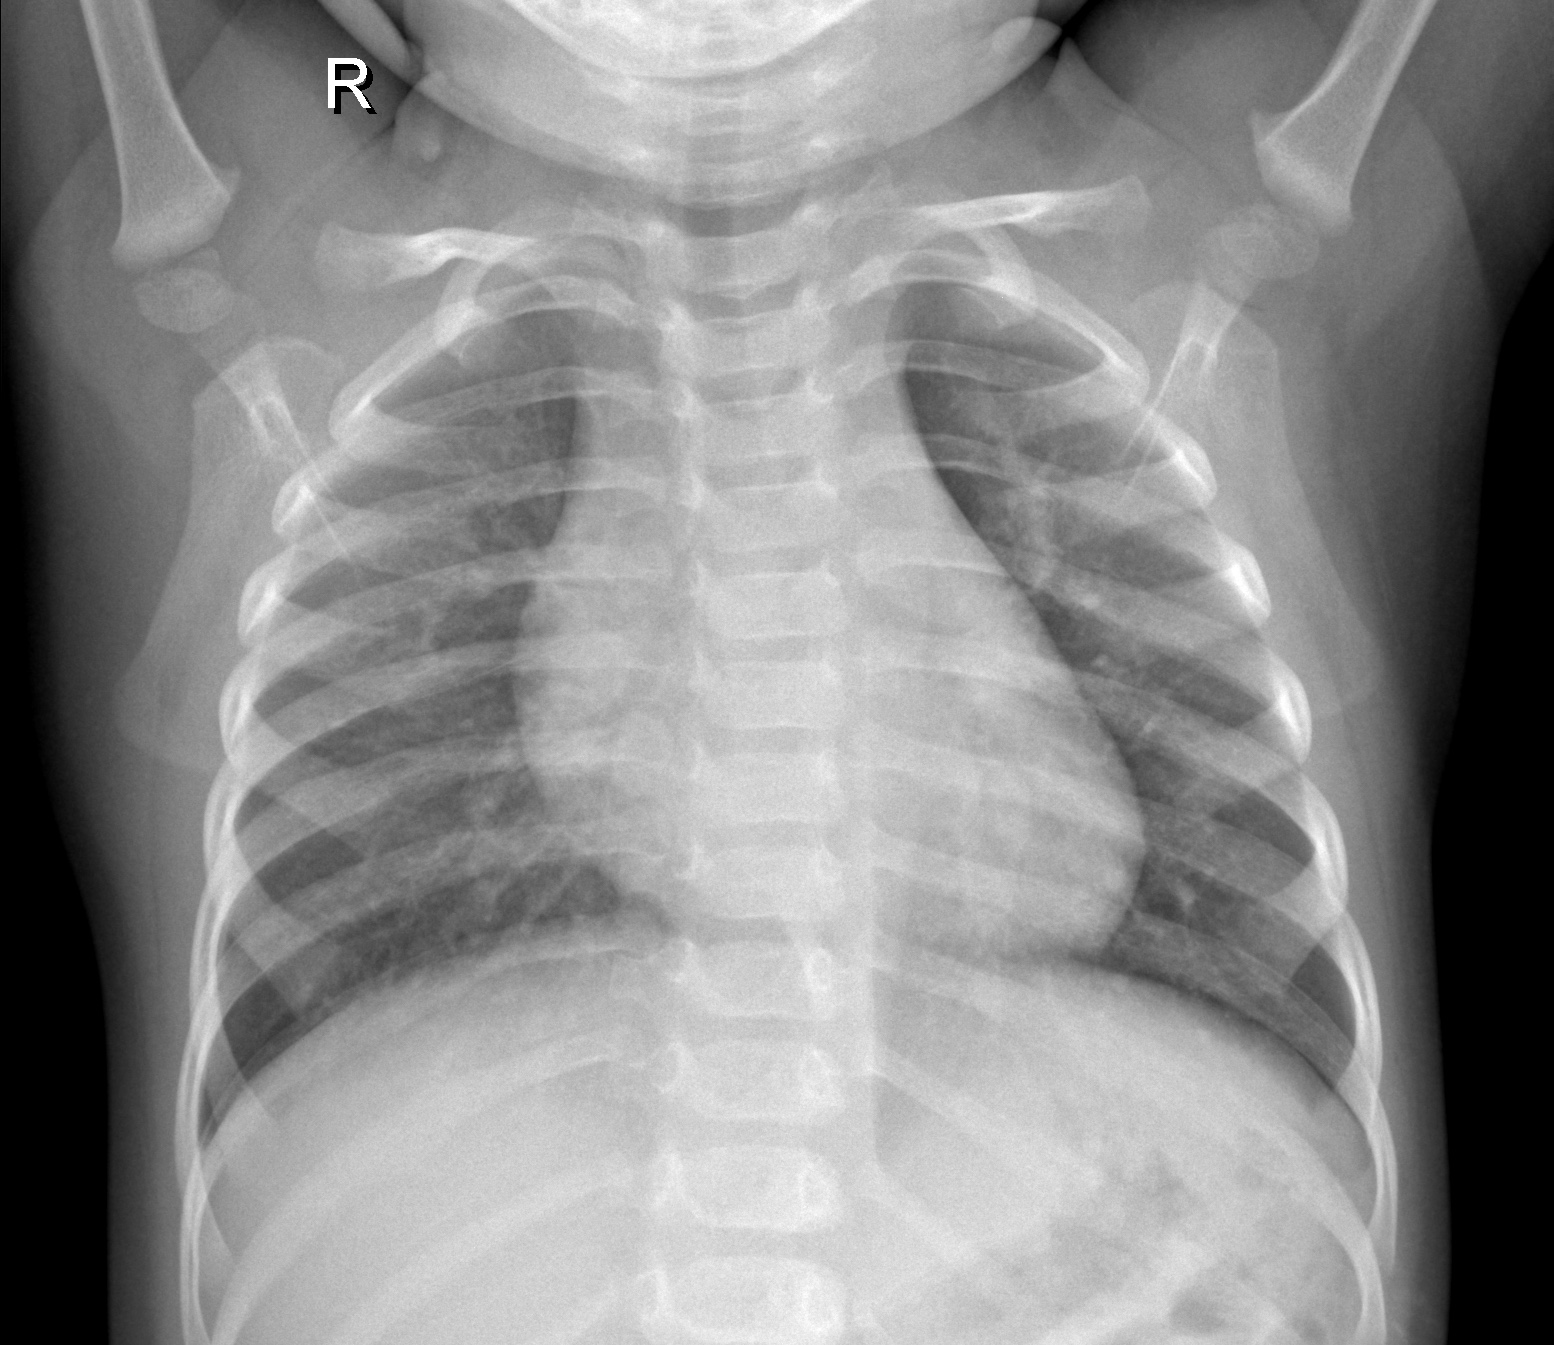
Diagnosis: NORMAL